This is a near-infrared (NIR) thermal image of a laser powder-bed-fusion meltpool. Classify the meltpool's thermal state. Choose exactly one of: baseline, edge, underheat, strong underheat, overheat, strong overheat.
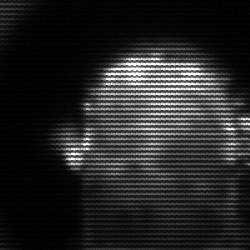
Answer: baseline